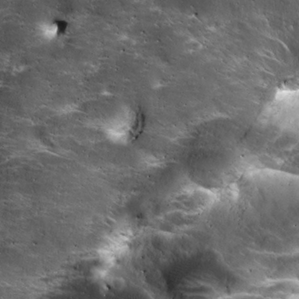
Label: non_frost